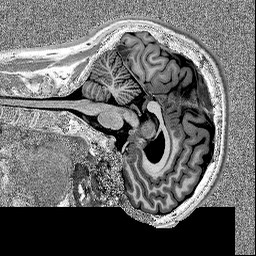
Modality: MP2RAGE
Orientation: sagittal
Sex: male